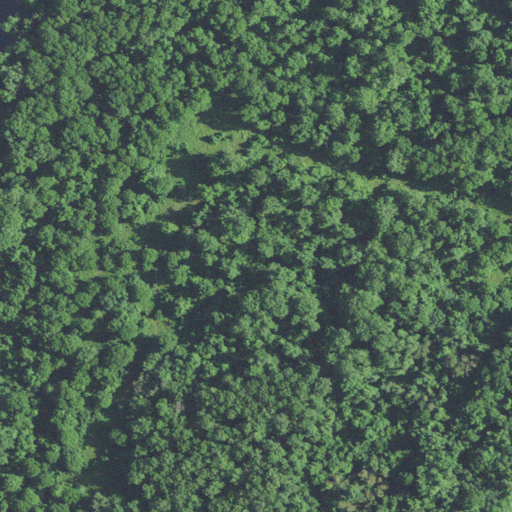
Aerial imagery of island in West Virginia named Buffington Island containing deciduous forest, mixed forest, grassland, and open water